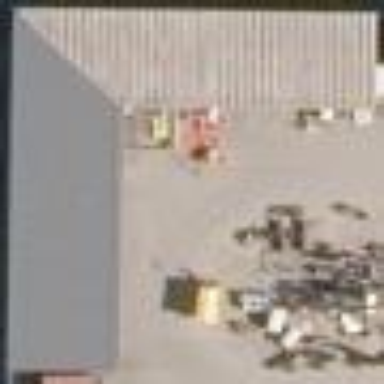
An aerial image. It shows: Warehouse used for storage.